Field crop: maize
Growth stage: 2
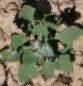
Species: chenopodium